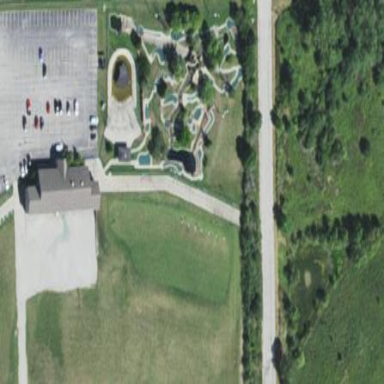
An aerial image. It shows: Miniature golf course.